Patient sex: M
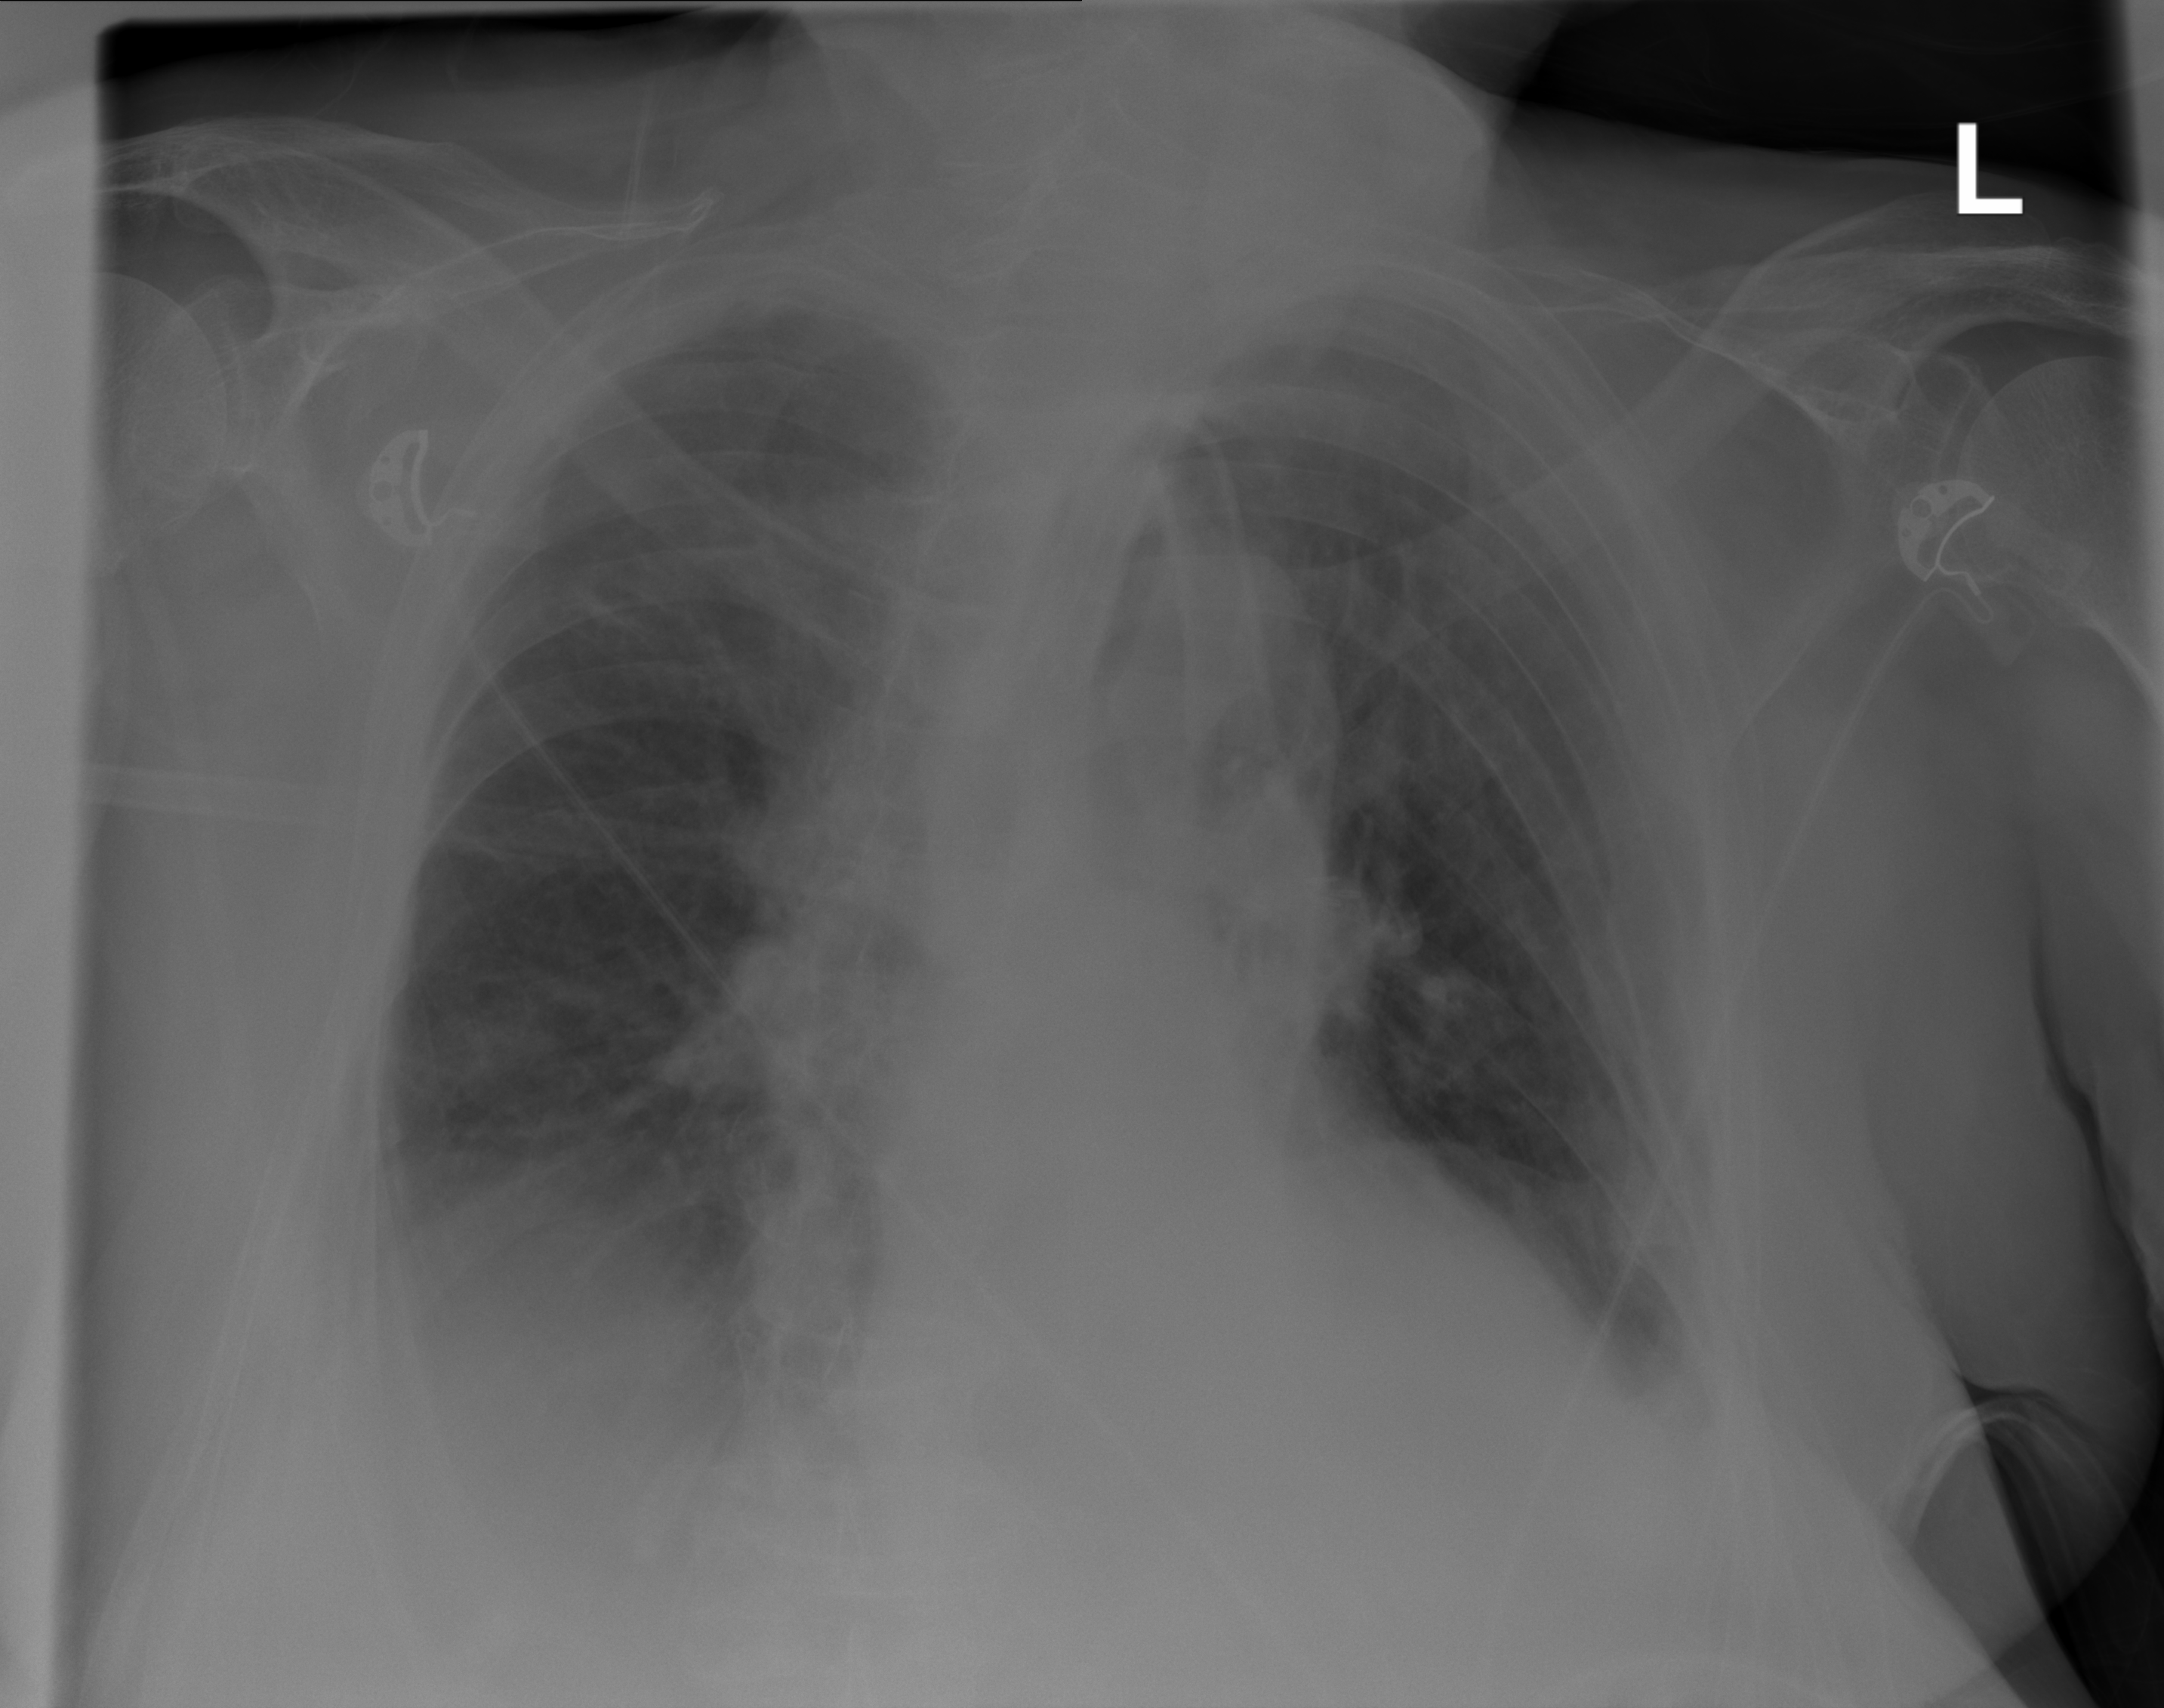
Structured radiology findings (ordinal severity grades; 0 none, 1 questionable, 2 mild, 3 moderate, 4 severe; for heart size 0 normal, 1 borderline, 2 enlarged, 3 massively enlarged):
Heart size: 0
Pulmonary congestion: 0
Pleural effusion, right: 2
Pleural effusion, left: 1
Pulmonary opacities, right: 0
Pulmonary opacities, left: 0
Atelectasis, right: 0
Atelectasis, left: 0